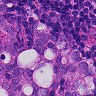
Metastatic tissue present: yes